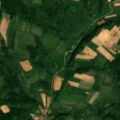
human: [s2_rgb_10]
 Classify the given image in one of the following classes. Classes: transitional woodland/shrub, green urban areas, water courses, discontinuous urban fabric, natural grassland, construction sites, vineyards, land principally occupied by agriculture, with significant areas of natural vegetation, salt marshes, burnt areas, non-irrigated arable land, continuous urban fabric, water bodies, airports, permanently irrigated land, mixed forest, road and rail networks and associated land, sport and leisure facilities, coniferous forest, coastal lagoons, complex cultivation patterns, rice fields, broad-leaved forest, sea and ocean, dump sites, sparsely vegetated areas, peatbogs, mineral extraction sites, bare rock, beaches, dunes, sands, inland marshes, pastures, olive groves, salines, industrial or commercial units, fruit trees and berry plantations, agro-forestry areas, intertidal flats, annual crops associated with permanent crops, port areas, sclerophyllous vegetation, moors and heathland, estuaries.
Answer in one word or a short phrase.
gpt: discontinuous urban fabric, non-irrigated arable land, complex cultivation patterns, land principally occupied by agriculture, with significant areas of natural vegetation, broad-leaved forest